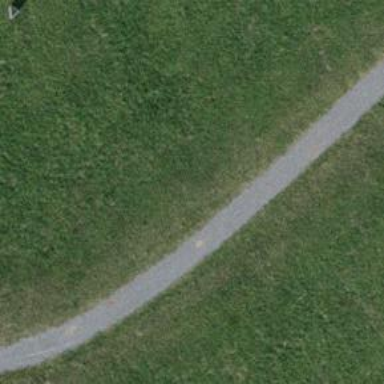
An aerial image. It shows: Footway with surface of fine gravel.